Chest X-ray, AP view. Patient: 58 years old, sex M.
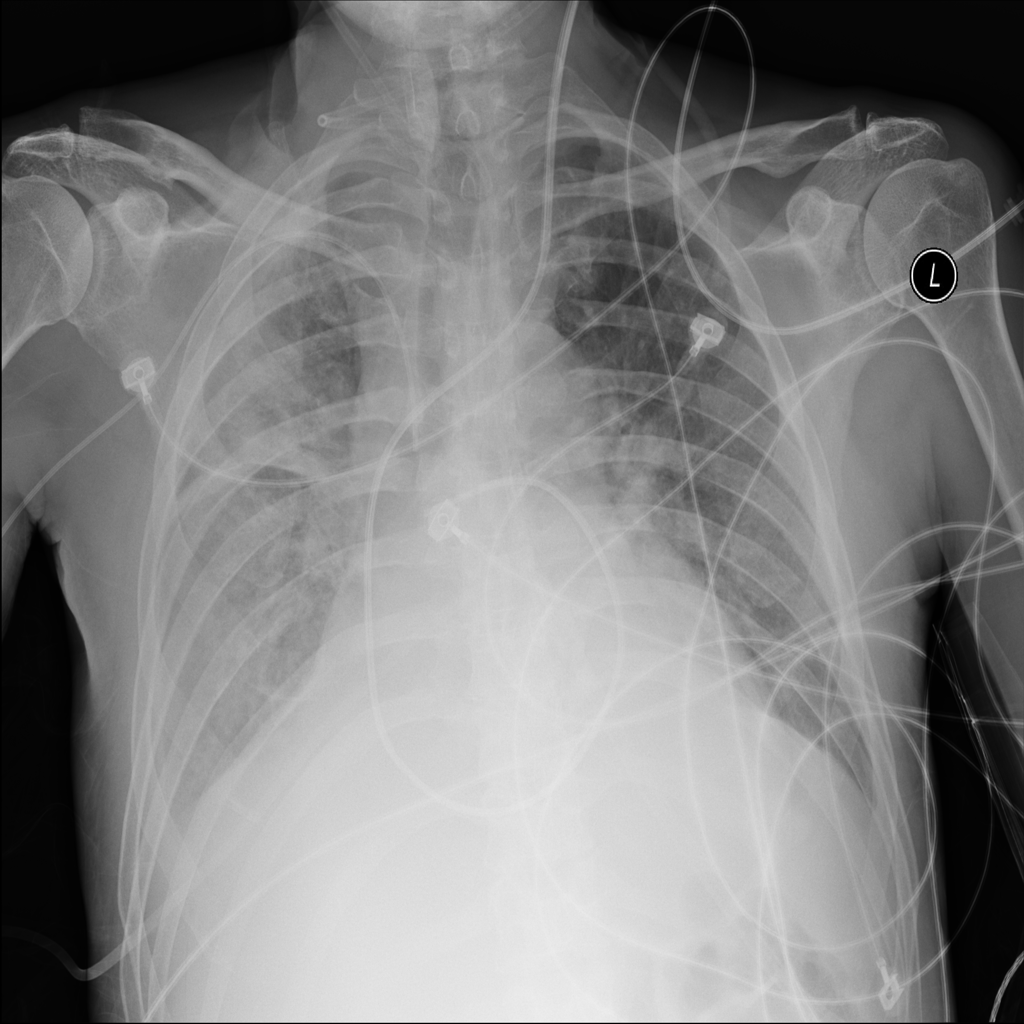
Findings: Effusion, Pneumonia